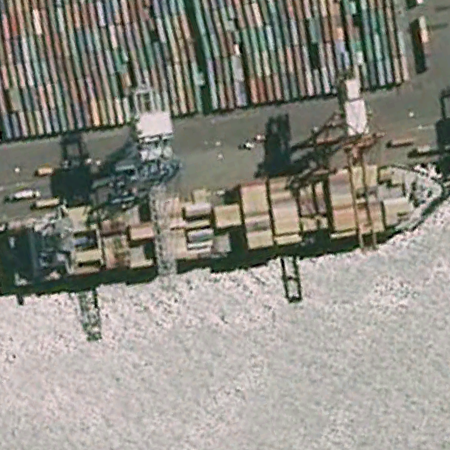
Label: civil